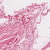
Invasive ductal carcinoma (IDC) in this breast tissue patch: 0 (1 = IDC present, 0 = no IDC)